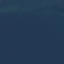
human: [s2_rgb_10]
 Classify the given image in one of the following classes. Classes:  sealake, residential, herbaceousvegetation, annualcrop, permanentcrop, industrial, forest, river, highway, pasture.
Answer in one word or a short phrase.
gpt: SeaLake